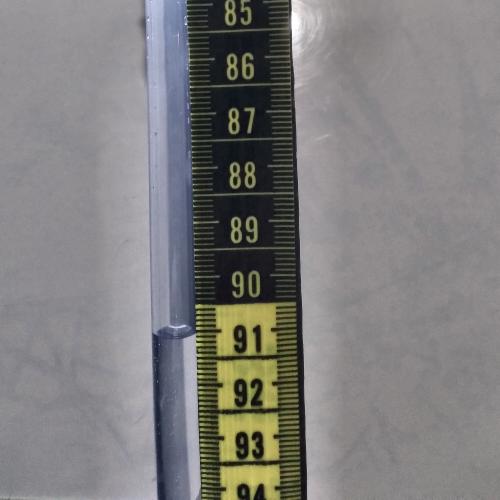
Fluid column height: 91.0 cm